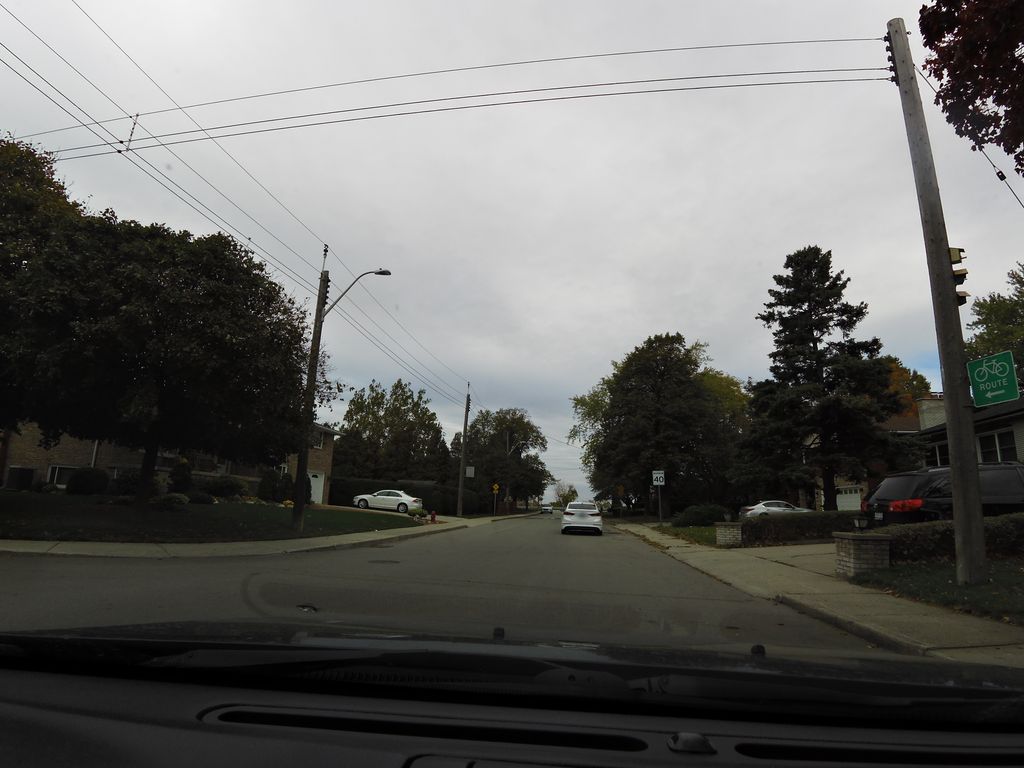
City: hamilton